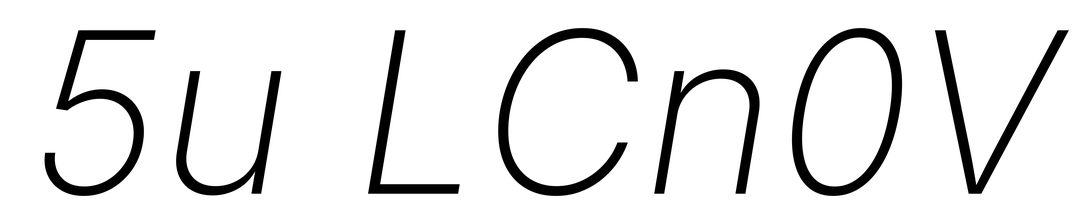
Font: Inter-Italic_ExtraLight_Italic